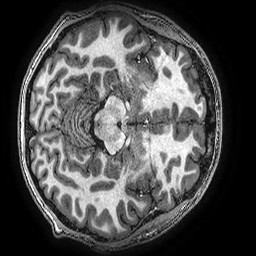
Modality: T1w
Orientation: axial
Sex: male
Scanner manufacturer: ge
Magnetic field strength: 3 T
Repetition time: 0.00766 s
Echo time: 0.003476 s